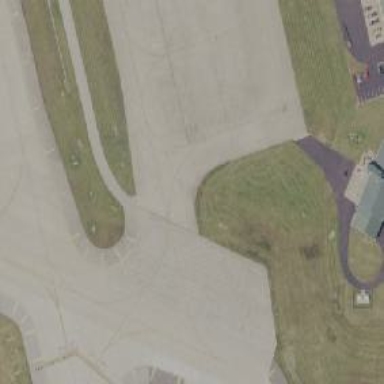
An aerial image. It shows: Image of taxiway at airport.